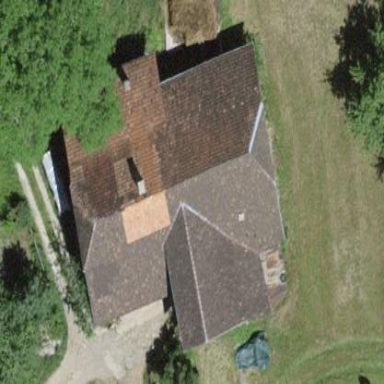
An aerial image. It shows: Farm building.